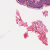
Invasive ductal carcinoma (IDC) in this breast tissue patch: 0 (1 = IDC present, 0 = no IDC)